Interaction volume radius: 5 \u00c5
Interaction volume height: 35 \u00c5
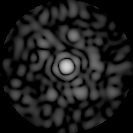
Disorder parameter: 0.8561